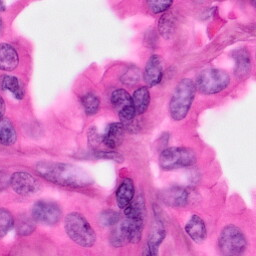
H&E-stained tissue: Pancreatic